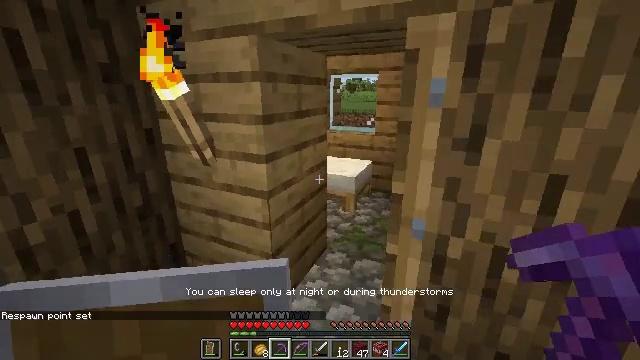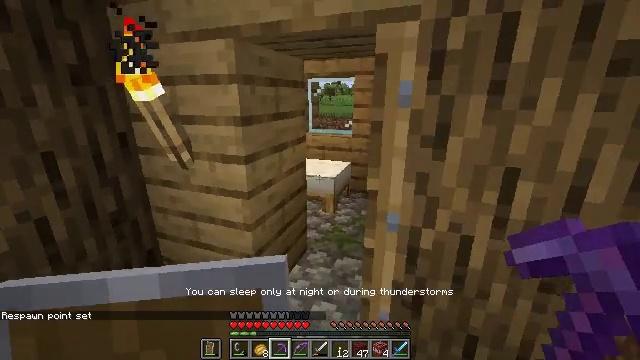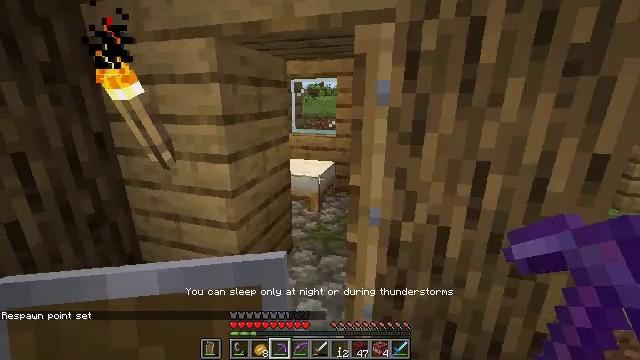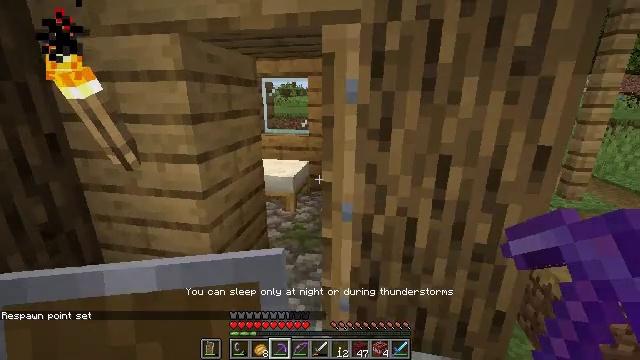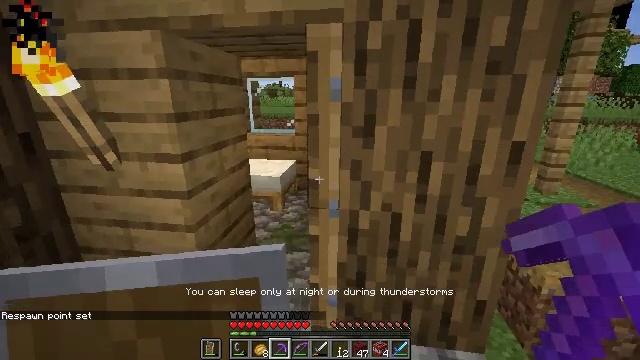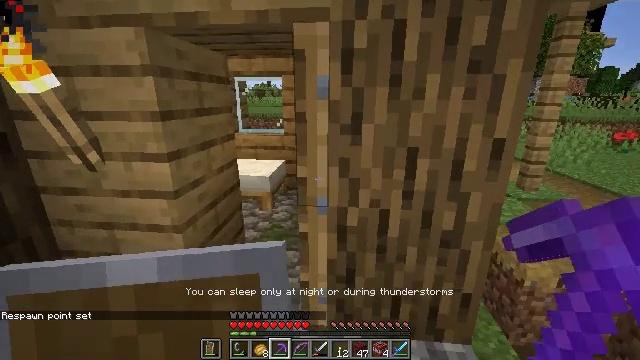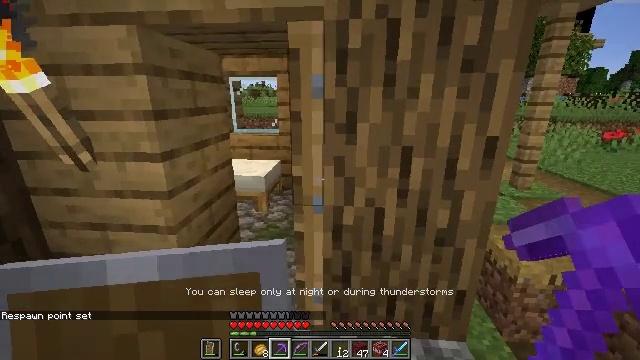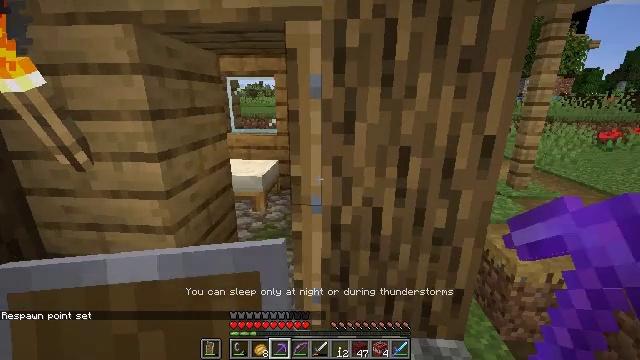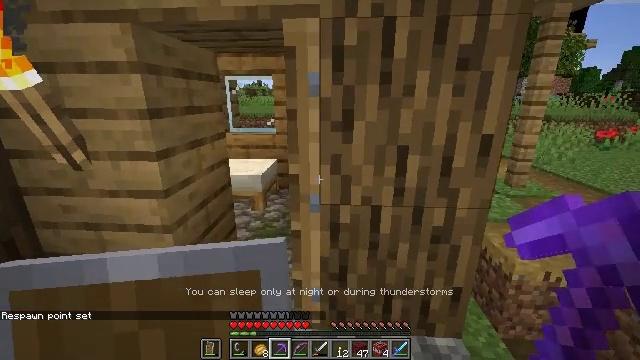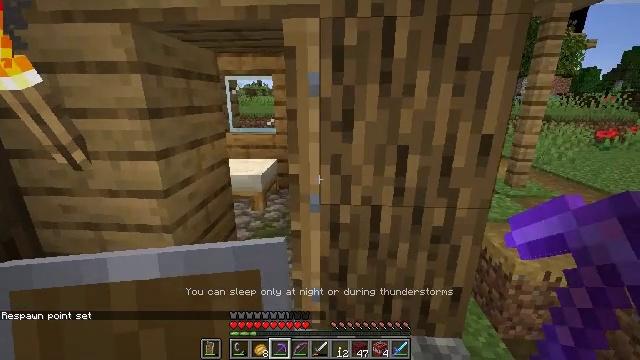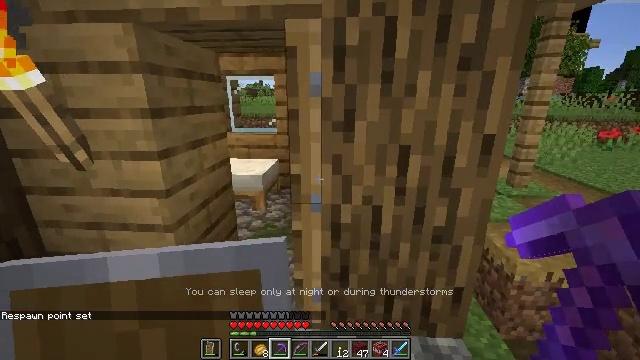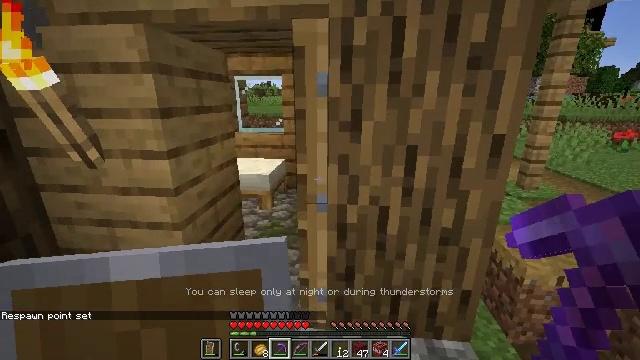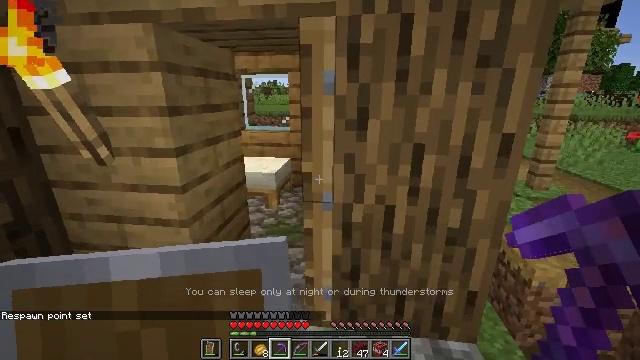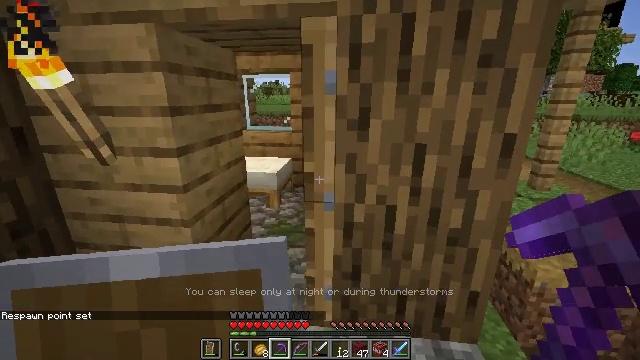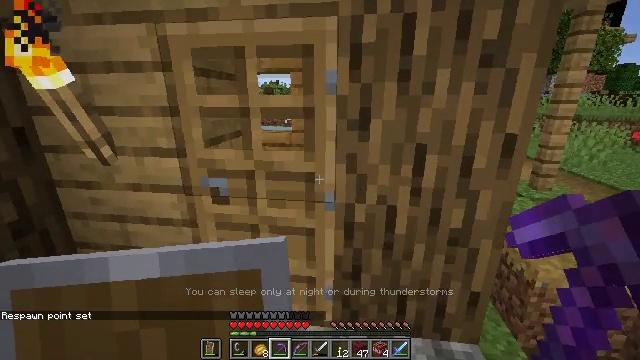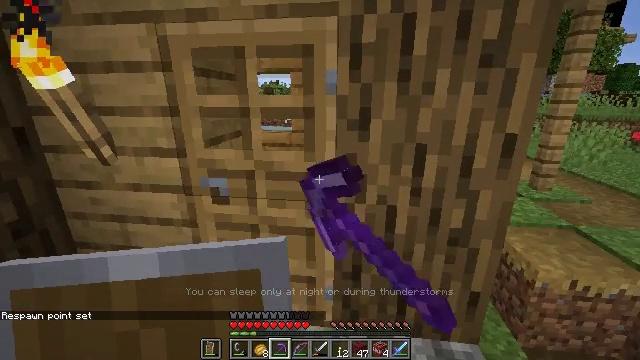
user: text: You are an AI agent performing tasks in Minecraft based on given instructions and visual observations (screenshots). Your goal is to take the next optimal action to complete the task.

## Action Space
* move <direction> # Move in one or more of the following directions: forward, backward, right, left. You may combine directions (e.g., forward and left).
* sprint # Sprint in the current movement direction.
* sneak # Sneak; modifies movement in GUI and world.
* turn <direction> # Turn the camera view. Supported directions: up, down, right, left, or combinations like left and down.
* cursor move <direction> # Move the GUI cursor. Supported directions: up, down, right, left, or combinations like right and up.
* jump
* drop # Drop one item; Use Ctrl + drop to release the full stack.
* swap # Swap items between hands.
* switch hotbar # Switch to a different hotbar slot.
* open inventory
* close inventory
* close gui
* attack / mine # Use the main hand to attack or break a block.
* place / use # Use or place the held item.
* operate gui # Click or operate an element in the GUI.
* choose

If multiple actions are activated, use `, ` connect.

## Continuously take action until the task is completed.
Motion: motion action
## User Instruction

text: Use ancient debris in the furnace to create netherite scrap.
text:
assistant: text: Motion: turn right
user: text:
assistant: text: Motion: turn right
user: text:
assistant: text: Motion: turn right
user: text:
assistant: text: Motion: turn right
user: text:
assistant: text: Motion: turn right
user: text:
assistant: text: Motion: turn right
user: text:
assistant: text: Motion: no_op
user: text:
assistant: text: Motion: no_op
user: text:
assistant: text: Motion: no_op
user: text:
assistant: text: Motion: no_op
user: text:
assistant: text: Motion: turn left
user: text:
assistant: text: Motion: turn left
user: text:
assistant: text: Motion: no_op
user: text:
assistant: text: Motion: use / place
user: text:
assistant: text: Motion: use / place
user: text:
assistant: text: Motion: use / place
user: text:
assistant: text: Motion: no_op
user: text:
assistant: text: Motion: turn left and down
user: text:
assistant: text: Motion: turn left and down
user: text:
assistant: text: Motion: turn left
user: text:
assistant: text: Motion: turn left
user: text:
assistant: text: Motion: turn left and up
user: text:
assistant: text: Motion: turn left and up
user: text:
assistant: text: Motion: turn left
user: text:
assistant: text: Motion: turn left
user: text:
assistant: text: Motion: turn left
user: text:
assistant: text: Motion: turn left
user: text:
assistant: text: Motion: turn left
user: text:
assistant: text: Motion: move forward, turn left
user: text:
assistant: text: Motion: move forward, turn left